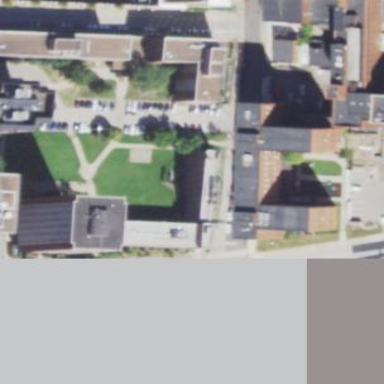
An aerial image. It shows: University building.